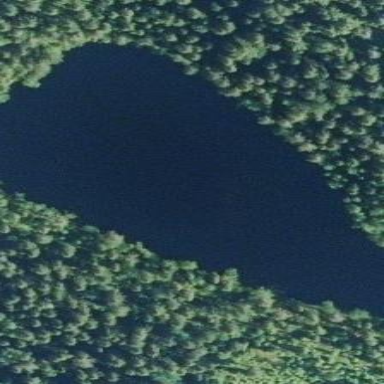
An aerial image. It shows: Serene view of water in the natural setting.